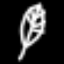
Label: leaf